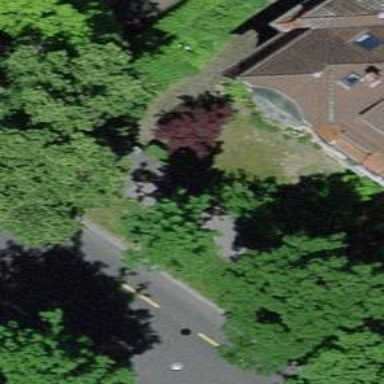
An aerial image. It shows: Tree-lined avenue.